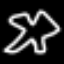
Label: mushroom